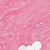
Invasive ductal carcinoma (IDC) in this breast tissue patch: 0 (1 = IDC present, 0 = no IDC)